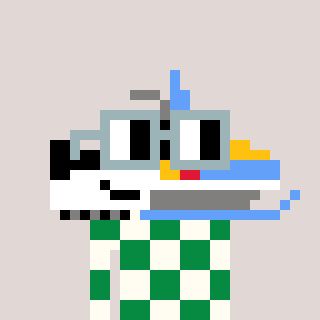
a pixel art character with square dark gray glasses, a snowmobile-shaped head and a grayscale-colored body on a warm background